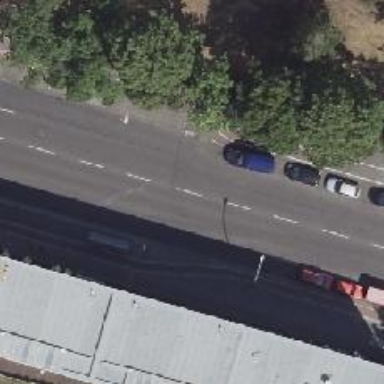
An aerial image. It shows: Tertiary road with asphalt surface and separate sidewalk. There is parallel cycle track. Parking lanes on both sides of the road are marked with lane markings and are parallel to the street.